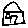
Label: house